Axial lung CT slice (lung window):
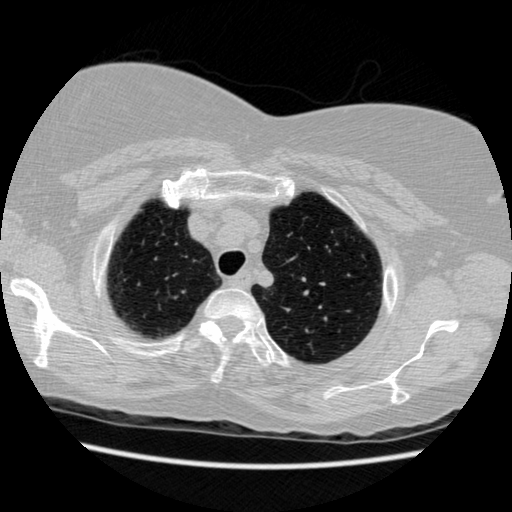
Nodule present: no